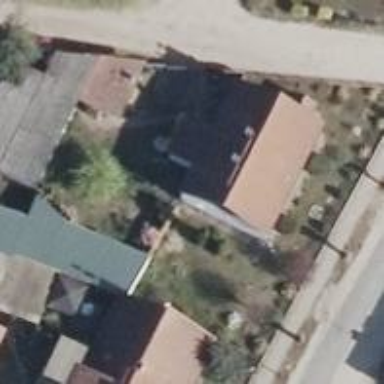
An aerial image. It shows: Detached building.